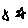
Label: star